Question: I'm getting the error "TypeError: Cannot read property 'handshaken' of undefined" when using my app since I've installed socket.io
It seems that the method within the 'helpers/utils.js' file is causing the error as my console.log("io 2", io") is called just before the error (this can be seen in my screenshot below)
The strange thing is, that this error does not occur on my development environment (laptop), but only when deployed in production (nodejitsu).
Firstly, here is my index file where the socket.io connection is initiated.
'''
var server = http.createServer(app);
var io = require('socket.io').listen(server);
GLOBAL.io = io;
// launch
server.listen(port);
//With Socket.io >= 1.0
io.use(passportSocketIo.authorize({
cookieParser: express.cookieParser,
key: EXPRESS_SID_KEY, // the name of the cookie where express/connect stores its session_id
secret: SESSION_SECRET, // the session_secret to parse the cookie
store: sessionStore, // we NEED to use a sessionstore. no memorystore please
success: onAuthorizeSuccess, // *optional* callback on success - read more below
fail: onAuthorizeFail, // *optional* callback on fail/error - read more below
}));
io.on('connection', function (socket) {
console.log("connection come");
socket.on('disconnect', function (socket) {
console.log("disconnect come");
});
});
function onAuthorizeSuccess(data, accept){
console.log('successful connection to socket.io');
accept(null, true);
}
function onAuthorizeFail(data, message, error, accept){
console.log('failed connection to socket.io:', message);
if(error){
throw new Error(message);
}
// We use this callback to log all of our failed connections.
accept(null, false);
}
console.log('The magic happens on port' + port);
'''
Here are the methods where the problem might be caused.
'''
var passportSocketIo = require("passport.socketio");
exports.emitData = function(userId, eventName,data){
console.log("io 1", io);
var sockets = passportSocketIo.filterSocketsByUser(io, function(user){
if(user._id){
return user._id.toHexString() === userId.toHexString();
}
return false;
});
sockets.forEach(function(socket){
socket.emit(eventName,data);
});
return sockets.length;
}
exports.checkUserHaveConnect = function(userId){
console.log("io 2", io);
return passportSocketIo.filterSocketsByUser(io, function(user){
if(user._id){
return user._id.toHexString() === userId.toHexString();
}
return false;
}).length;
}
'''

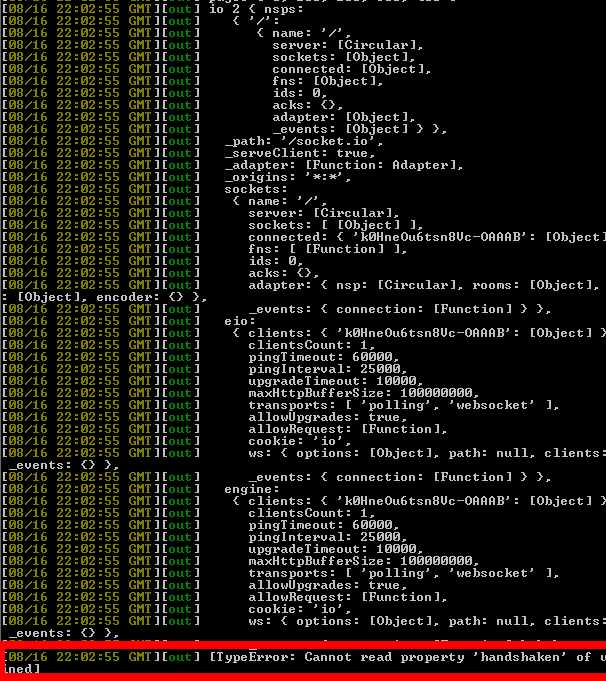
Answer: To fix this I had to use the latest version of passport.socketio as the version on NPM is out of date.
As I'm using nodejitsu, I had to add a "bundleDependencies" section in the package.json file like this:
'''
"bundleDependencies": [
"passport.socketio"
],
'''
This ensures that my local version of passport.socketio is used rather than the NPM version.